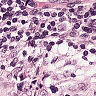
Metastatic tissue present: no